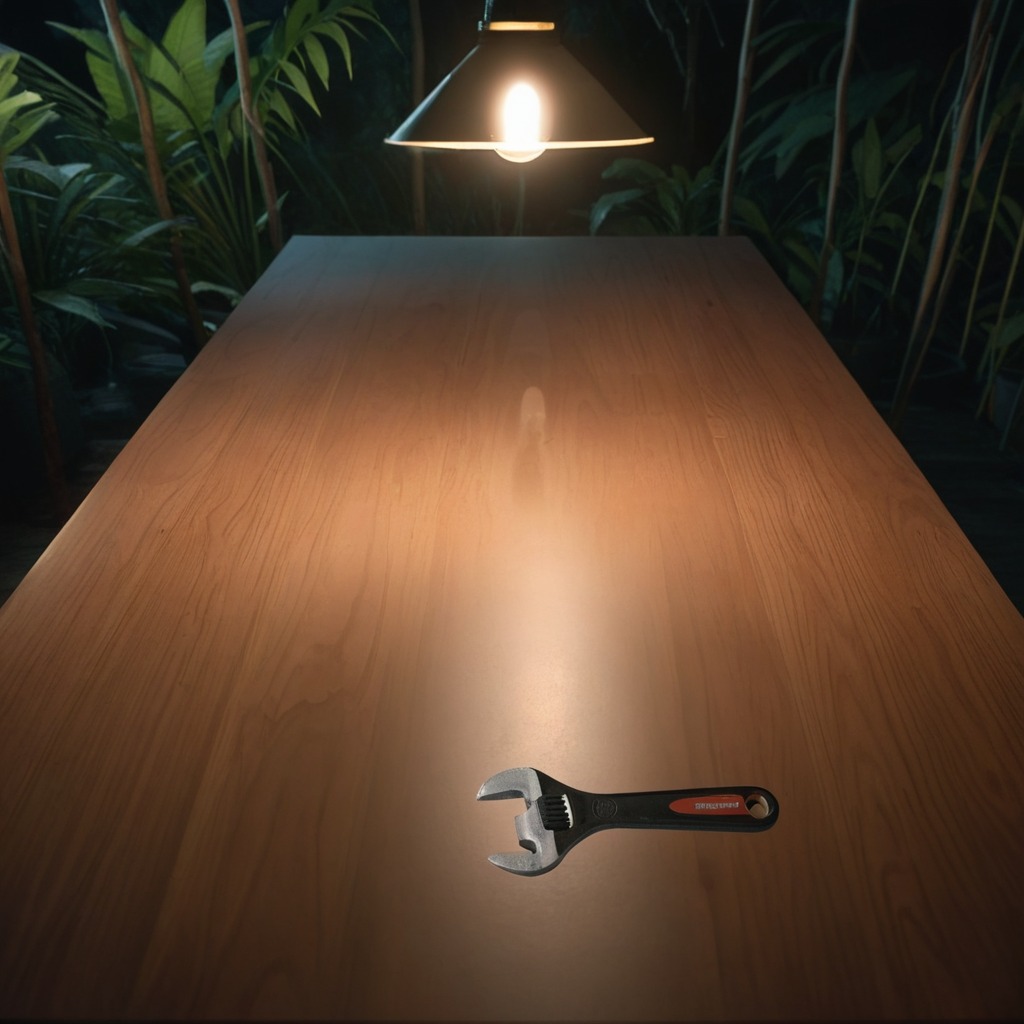
A wrench is lying on the wooden table inside a jungle field workshop tent at night.